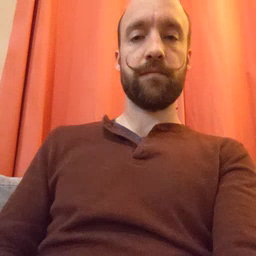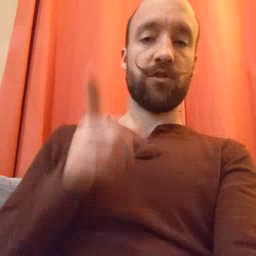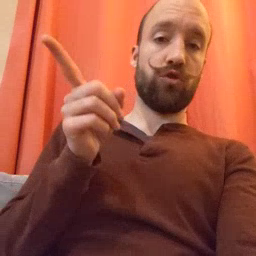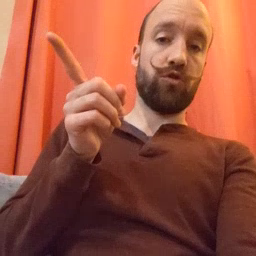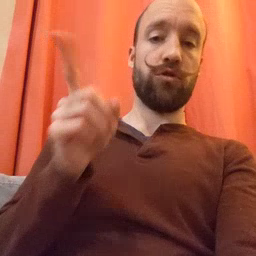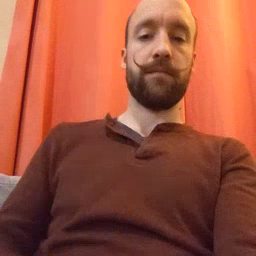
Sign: hesheit